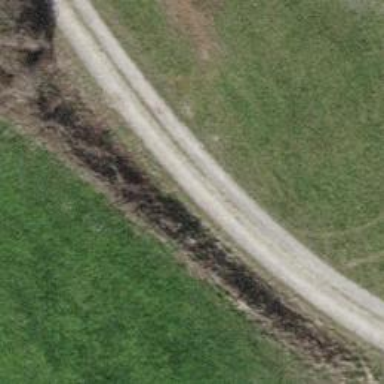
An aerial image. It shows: Track with grade 3 tracktype.